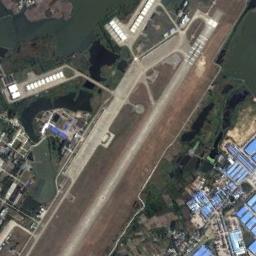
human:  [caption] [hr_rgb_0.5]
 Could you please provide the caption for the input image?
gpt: An airport with two parallel runways and white buildings on the lawn and some bright blue buildings beside .

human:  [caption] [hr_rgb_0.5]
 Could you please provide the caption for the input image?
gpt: The airport is surrounded by neat terraces .

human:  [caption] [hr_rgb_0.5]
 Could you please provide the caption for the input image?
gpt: There is an airport surrounded by many houses and trees .

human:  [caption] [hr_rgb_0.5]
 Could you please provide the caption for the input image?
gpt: A complex airport with many runways and buildings is surrounded by a residential area and green farmland .

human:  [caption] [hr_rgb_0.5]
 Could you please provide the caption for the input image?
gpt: On one side of the runway of the airport is a cluster of blue buildings .